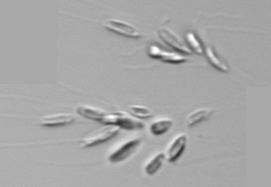
Label: Dinobryon